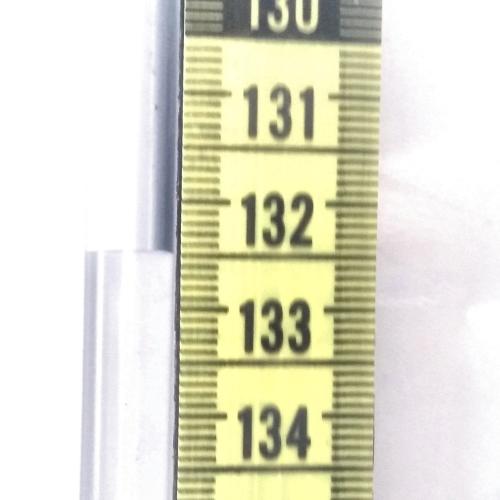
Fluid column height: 132.5 cm